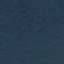
Land use / land cover class: Forest